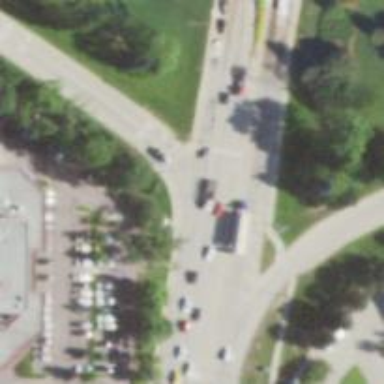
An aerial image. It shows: Crossing footway with zebra markings.